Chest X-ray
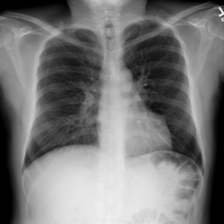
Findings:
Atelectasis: negative
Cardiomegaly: negative
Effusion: negative
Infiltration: negative
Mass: negative
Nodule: negative
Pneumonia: negative
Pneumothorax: negative
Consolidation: negative
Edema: negative
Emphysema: negative
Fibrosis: negative
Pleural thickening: negative
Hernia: negative